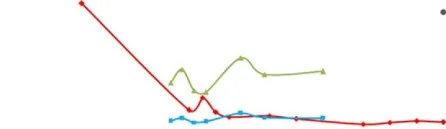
Course of autoimmune disease during therapy. The 17-year old patient required intubation on the first day of hospital admission and also, a few hours later, ECMO therapy needed to be initiated on the first day of hospital admission. Titers of anti-GBM and complement C3/C4 during therapy (normal ranges: S-GBM Elisa <7 U/ml; C3 0.83-1.52 g/l; C4 0.13-0.37 g/l) ECMO, extracorporeal membrane oxygenation; TC, tracheal cannula; CPM, Cyclophosphamide; Predni, Prednisolone; PIP, positive inspiratory pressure; PEEP, positive end expiratory pressure; Explant, explantation.
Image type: pathology (immunostaining)